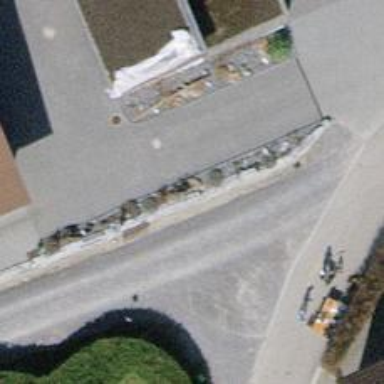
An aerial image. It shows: Brown bench in the vicinity.